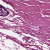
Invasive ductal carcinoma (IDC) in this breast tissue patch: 0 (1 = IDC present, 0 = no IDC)